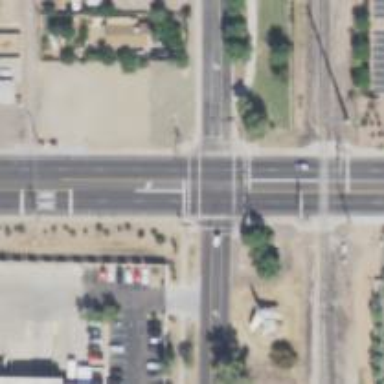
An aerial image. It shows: Solid stop line on the road marking.